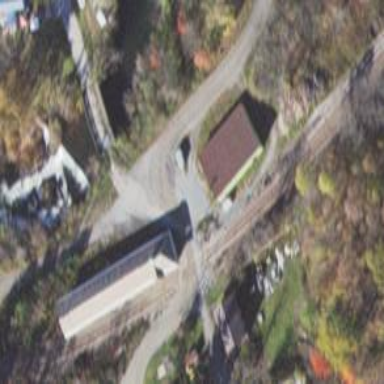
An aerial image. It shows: Disused railway siding.